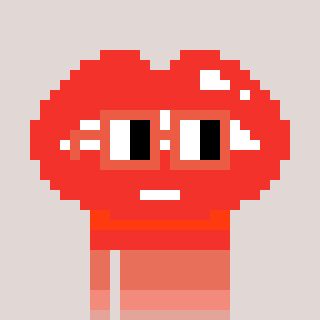
a pixel art character with square orange glasses, a lips-shaped head and a orange-colored body on a warm background